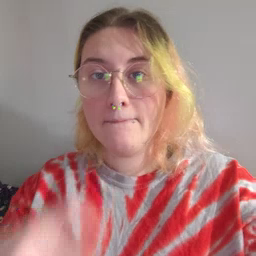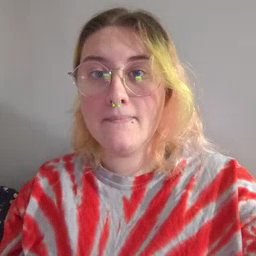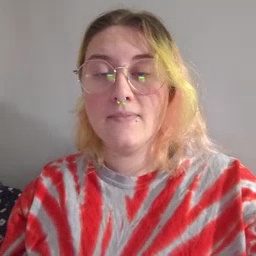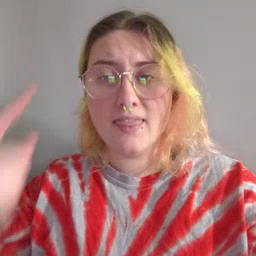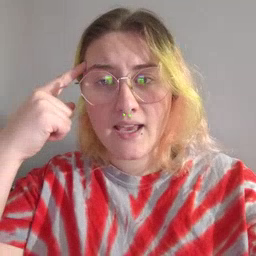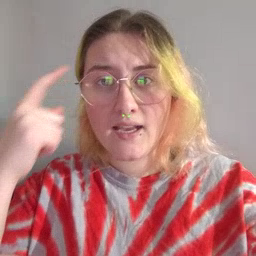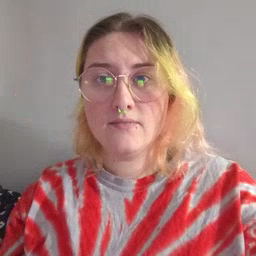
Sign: think